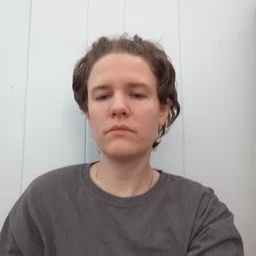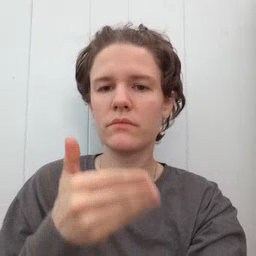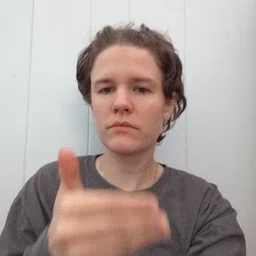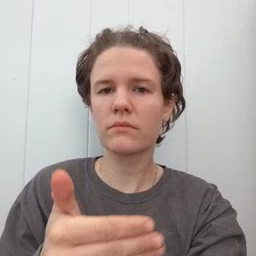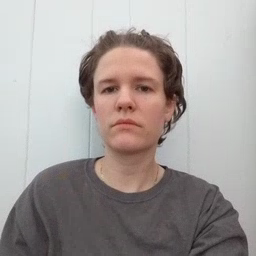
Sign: close